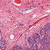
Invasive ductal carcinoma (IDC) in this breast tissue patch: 0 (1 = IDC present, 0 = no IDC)